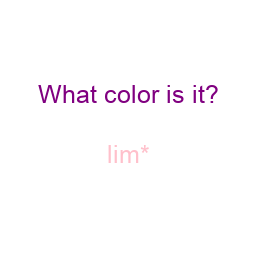
Color: pink
Color name shown: lime
Background color: white
Question text color: purple